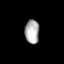
Tissue: prostate
Cell type: T cells
Senescence score: 0.3086
Nuclear area (px): 333
Mean DAPI intensity: 174.616